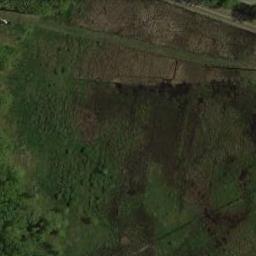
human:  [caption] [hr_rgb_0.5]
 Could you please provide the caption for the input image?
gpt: This meadow has some trees and different sparsity in different places .

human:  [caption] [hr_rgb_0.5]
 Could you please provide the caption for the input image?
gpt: There is no grass in some parts of the meadow .

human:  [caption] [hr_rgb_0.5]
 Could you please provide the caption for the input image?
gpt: The entire image is dominated by grass .

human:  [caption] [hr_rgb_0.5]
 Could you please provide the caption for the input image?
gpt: The meadow is consist of green farmland next to the road .

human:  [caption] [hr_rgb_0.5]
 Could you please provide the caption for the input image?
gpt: A brown and green meadow with some grass .